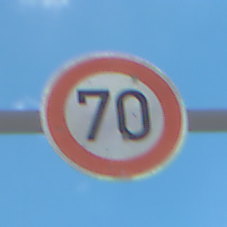
Verkehrszeichen: Geschwindigkeit70
Umgebung: Outdoor, Nature
Tageszeit: Midday
Wetter: PartlyCloudy
Licht: Natural
Jahreszeit: Autumn
Kontrast: HighContrast